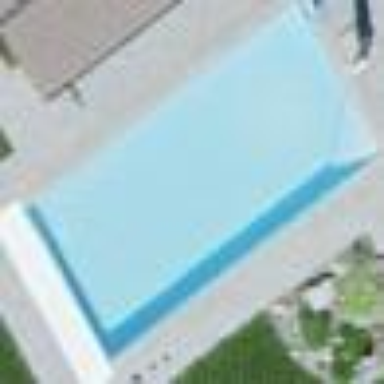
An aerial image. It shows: Swimming pool located in leisure land.